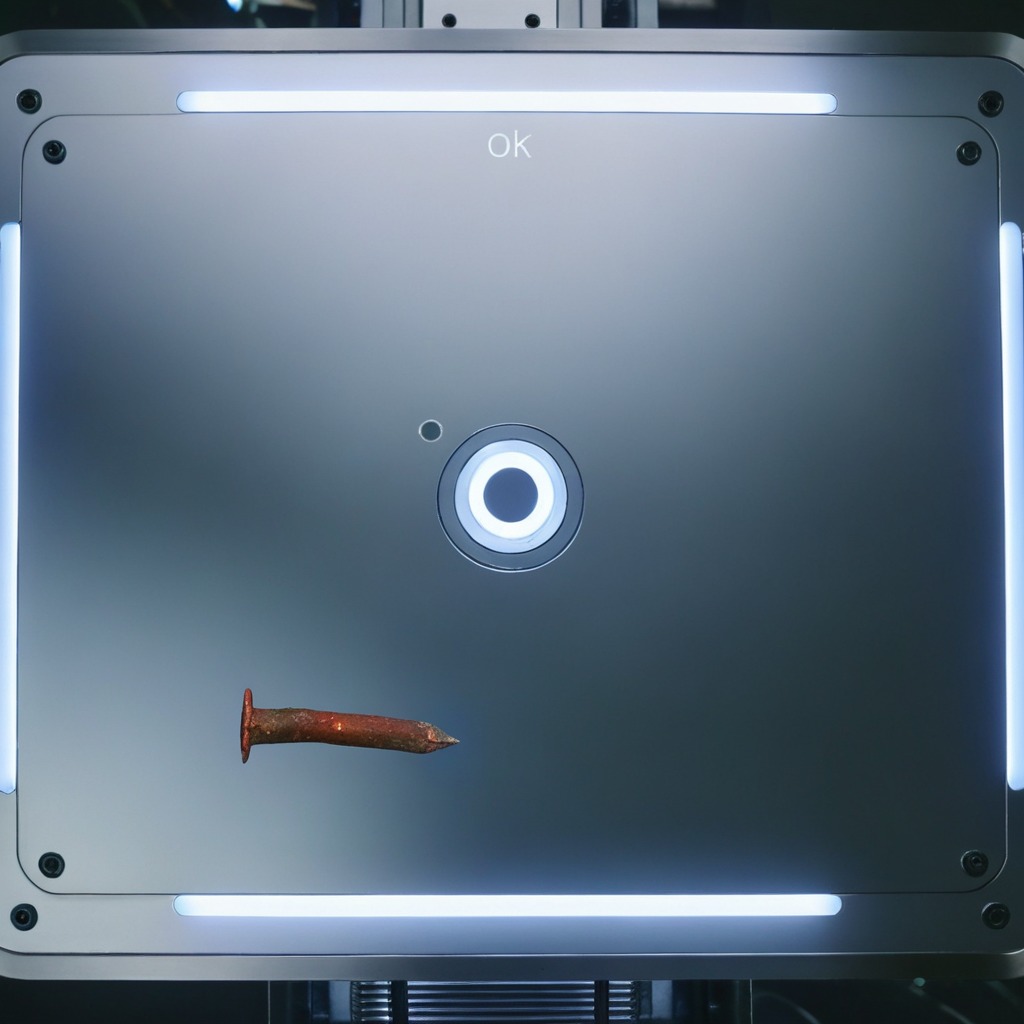
An iron nail is lying on the metal table.